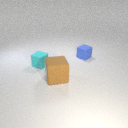
small blue rubber cube behind small cyan rubber cube